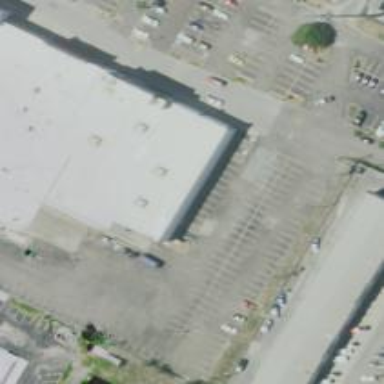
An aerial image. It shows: Retail building.